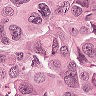
Metastatic tissue present: yes